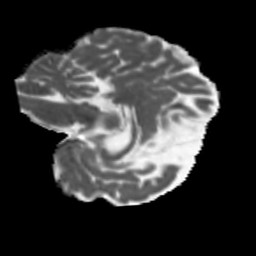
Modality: MD
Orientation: sagittal
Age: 56
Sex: female
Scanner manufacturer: siemens
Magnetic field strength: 3 T
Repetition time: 5.47 s
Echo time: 0.0854 s